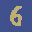
Label: 6